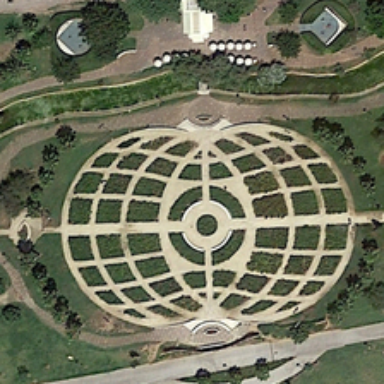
Many green trees are in a square shaped a lantern .